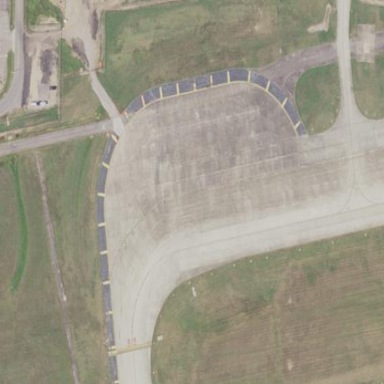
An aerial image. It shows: Apron at the airport.